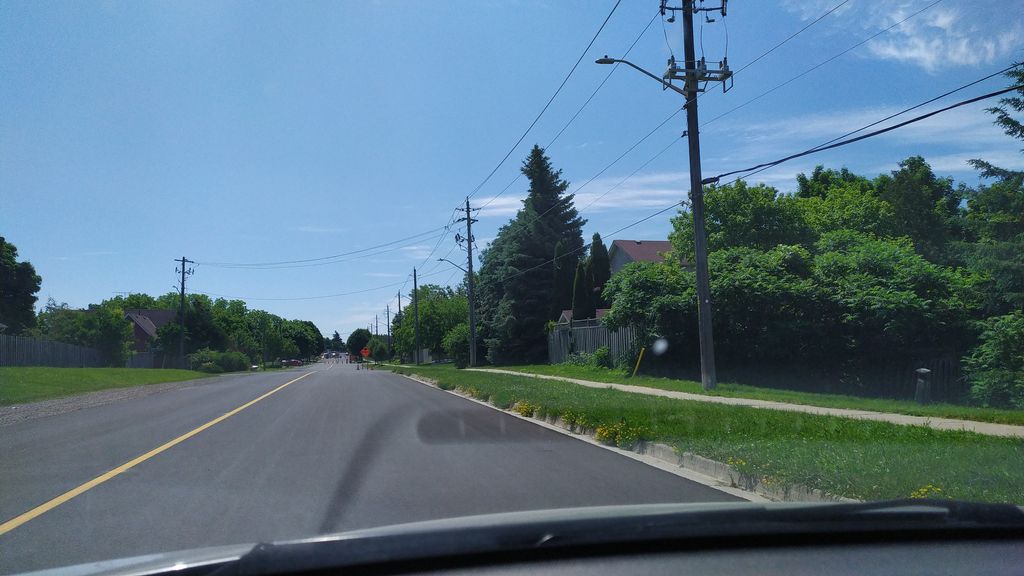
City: kitchener-waterloo